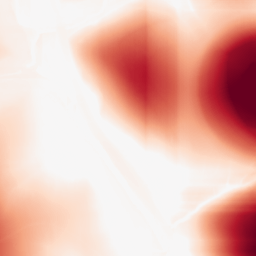
Category: morphological
Decomposition family: rolling_ball
Decomposition parameters: radius: 100
Upsampling method: edge_directed
Upsampling parameters: scale: 2
Upsampling scale: 2